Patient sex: M
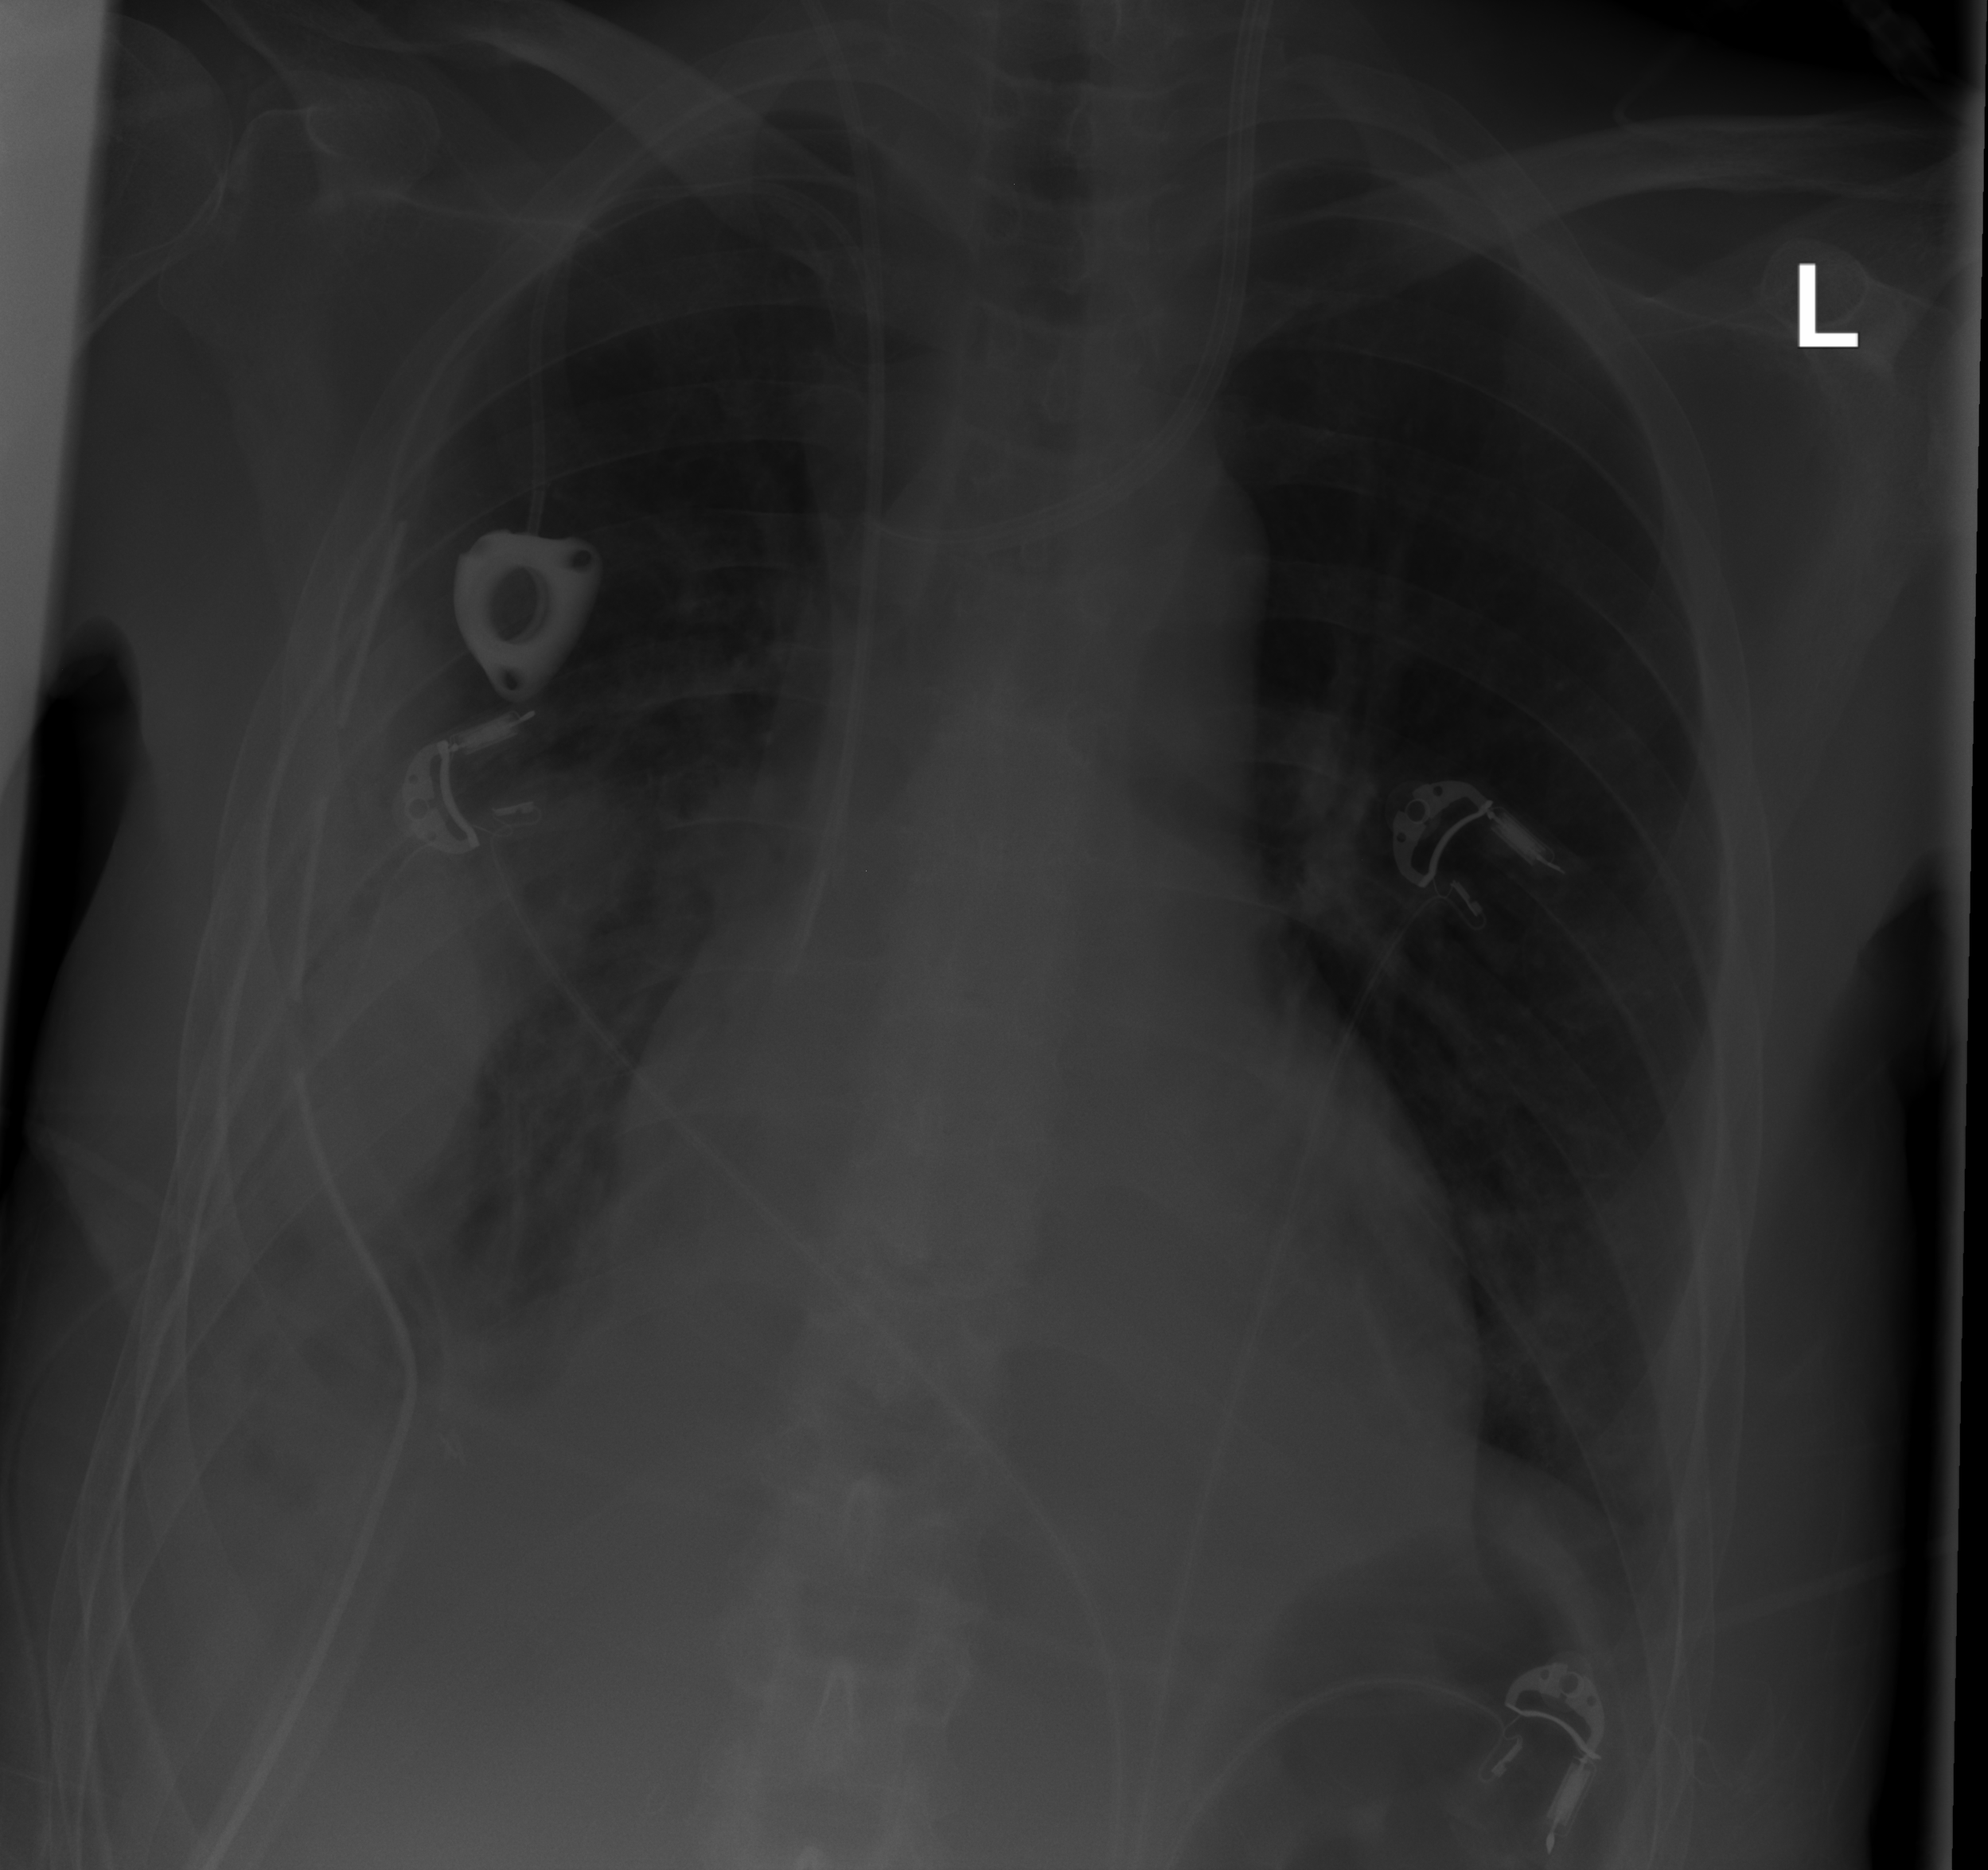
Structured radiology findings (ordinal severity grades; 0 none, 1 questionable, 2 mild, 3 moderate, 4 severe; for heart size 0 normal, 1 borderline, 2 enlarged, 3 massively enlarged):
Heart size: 0
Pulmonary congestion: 0
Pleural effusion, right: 2
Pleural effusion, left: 0
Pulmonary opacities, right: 0
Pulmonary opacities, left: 0
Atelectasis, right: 3
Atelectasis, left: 0